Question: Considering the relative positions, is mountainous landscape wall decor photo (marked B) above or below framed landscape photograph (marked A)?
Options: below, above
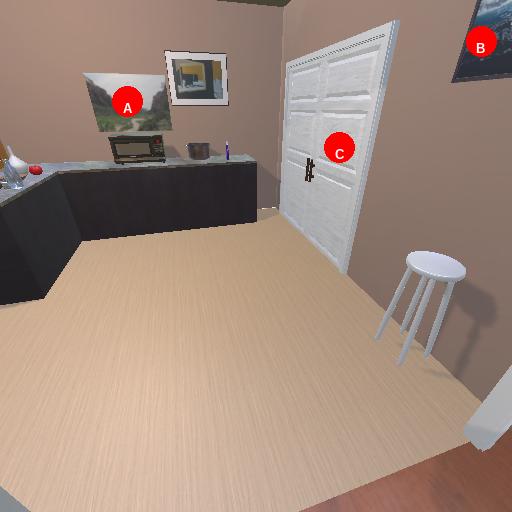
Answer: below